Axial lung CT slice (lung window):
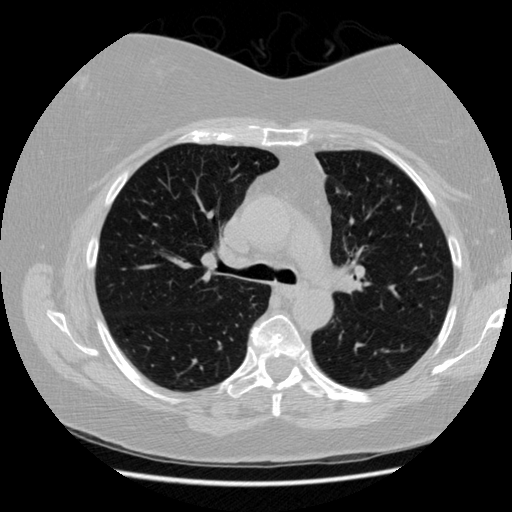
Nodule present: no